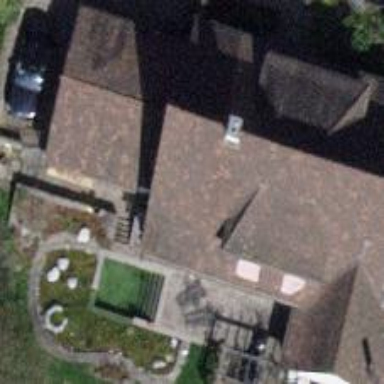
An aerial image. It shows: Building with tile roof.